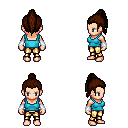
a pixel art fantasy rpg character, female body template, human, light skin, teal pirate shirt, gold greaves, brown long topknot hairstyle, white cloth bracers, four views (front, back, left, right), 2x2 character sprite sheet, small pixel art, hard edges, no anti-aliasing